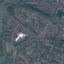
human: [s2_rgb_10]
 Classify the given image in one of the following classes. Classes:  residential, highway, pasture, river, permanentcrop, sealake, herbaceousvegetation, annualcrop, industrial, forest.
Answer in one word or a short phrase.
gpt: Residential